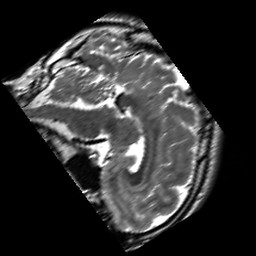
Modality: T2w
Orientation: sagittal
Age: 19
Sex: male
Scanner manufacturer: siemens
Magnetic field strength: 3 T
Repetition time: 7 s
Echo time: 0.09 s